Question: "Squares"
:
Board size m x n (m, n {1,...,32}), list of triples '(i, j, k)', where i {1,...,m}, j {1,...,n}, k {0,...,(n-2)*(m-2)}) describing fields with numbers.
:
List of triples '(i, j, d)' showing solved riddle. Triple '(i, j, d)' describes square with opposite vertices at coordinates '(i, j)' and '(i+d, j+d)'.
> 7.
7. [(3,3,0), (3,5,0), (4,4,1), (5,1,0), (6,6,3)].
:
'''
[(1,1,2), (1,5,2), (2,2,4), (5,1,2), (4,4,3)]
'''

> I have to find placement for x squares(x = fields with numbers). On the
circuit of the each square, exactly at one of his corners should be
only one digit equal to amount of digits inside the square. Sides of
squares can't cover each other, same as corners. Square lines are
"filling fields" so (0,0,1) square fills 4 fields and have 0 fields inside.
I need a little help coding solution to this riddle in Prolog. Could someone direct me in the right direction? What predicates, rules I should use.
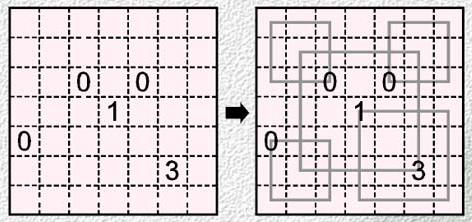
Answer: Since Naimads life is worth saving(!), here is some more directive help.
Programmers tend to work out their projects either in bottomp-up (starting from "lower" levels of functionality, building up to a complete application) or top-down (starting with a high level "shell" of functionality that provides input/output, but with the solution processing stubbed in for later refinement).
Either way I can recommend an approach for Prolog progrmming that has been championed by the Ruby programming community: <URL>.
Let's pick a couple of functional requirement, one high and one low, and discuss how this bit of philosophy might help.
The high level predicate in Prolog is one which takes all the input and output arguments and semantically defines the problem. Note that we can write down such a predicate without giving any care as to how the solution process will get implemented:
'''
/* squaresRiddle/4 takes inputs of Height and Width of a "board" with
a list of (nonnegative) integers located at cells of the board, and
produces a corresponding list of squares having one corner at each
of those locations "boxing in" exactly the specified counts of them
in their interiors. No edges can overlap nor corners coincide. */
squaresRiddle(Height,Width,BoxedCountList, OutputSquaresList).
'''
So far we have just framed the problem. The useful progress is given by the comment (clearly defining the inputs and outputs at a high level), and the code at this point just guarantees "success" with whatever arguments are passed. So a "test" of this code:
'''
?= squaresRiddle(7,7,ListIn,ListOut).
'''
won't produce anything except free variables.
Next let's give some thought to how the input list and output list ought to be represented. In the Question it is proposed to use triples of integers as entries of these lists. I would recommend instead using a named functor, because the semantics of those input triples (giving an x,y coordinate of a cell with a count) are subtly different from that of the output triples (giving an x,y coordinate of upper left corner and an "extent" (height&width) of the square). Note in particular that an output square may be described by a different corner than the one in the corresponding input item, although the one in the input item needs to be one of the four corners of the output square.
So it tends to make the code more readable if these constructs are distinguished by simple functor names, e.g. 'BoxedCountList = [box(3,3,0),box(3,5,0),box(4,4,1),box(5,1,0),box(6,6,3)]' vs. 'OutputSquaresList = [sqr(1,1,2), sqr(1,5,2), sqr(2,2,4), sqr(5,1,2), sqr(4,4,3)]'.
Let's give a little thought to how the search for solutions will proceed. The output items are in 1-to-1 correspondence with the input items, so the lists will have equal length in the end. However choosing the kth output item depends not only on the kth input item, but on the input items (since we count how many are in the interior of the output square) and on the preceding output items (since we disallow corners that meet and edges that overlap).
There are several ways to manage the flow of decision making consistent with this requirement, and it seems to be the crux of this exercise to pick one approach and make it work. If you are familiar with <URL>, you have a head start on ways to do it.
Now let's switch to discussing some lower level functionality. Given an input 'box' there are potentially a number of output 'sqr' that could correspond to it. Given a positive "extent" for the output, the 'X,Y' coordinates of the input can be met with any of the four corners of the output square. While more checking is required to verify the solution, this aspect seems a good place to start testing:
'''
/* check that coordinates X,Y are indeed a corner of candidate square */
hasCorner(sqr(SX,SY,Extent),X,Y) :-
(SX is X ; SX is X + Extent),
(SY is Y ; SY is Y + Extent).
'''
How would we make use of this test? Well we could generate all possible squares (possibly limiting ourselves to those that fit inside the height and width of our "board"), and then check whether any have the required corner. This might be fairly inefficient. A better way (as far as efficiency goes) would use the corner to generate possible squares (by extending from the corner by 'Extent' in any of four directions) subject to the parameters of board size. Implementation of this "optimization" is left as an exercise for the reader.